Question: The twitter app for android has customized viewpager tabs, how is this done? The Text sits above a small center dotthat appears when there is something new in each respective tab.
I know how one might do this with ACTION BAR tabs, but the problem with action bar tabs is that in landscape mode they move to the actual action bar. Viewpager tabs do not do this.

I have dealt with some Viewpager titling libraries, but I'm unclear how this would be done
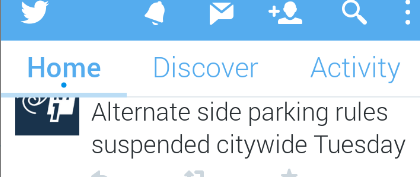
Answer: One answer is to use a third party library like PagerSlidingTabStrip , or a fork of that which allows putting any drawable in the tab